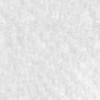
Label: no_change